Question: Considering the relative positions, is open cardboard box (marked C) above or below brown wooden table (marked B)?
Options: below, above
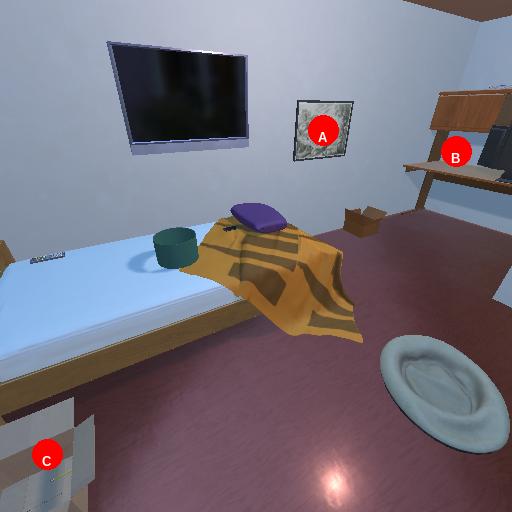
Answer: below